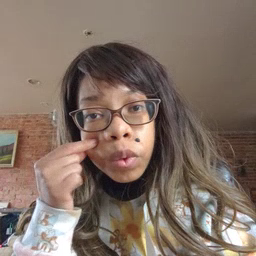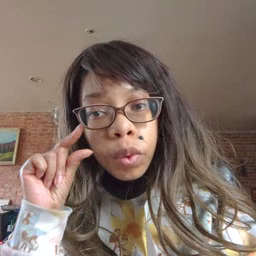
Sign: cheek